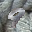
Label: 9